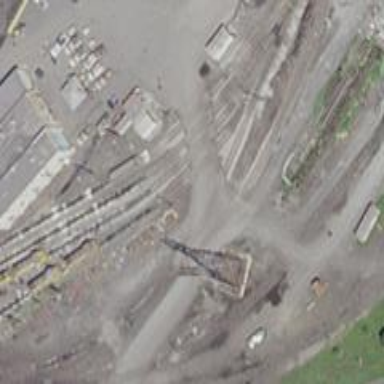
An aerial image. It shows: Abandoned railway spur.